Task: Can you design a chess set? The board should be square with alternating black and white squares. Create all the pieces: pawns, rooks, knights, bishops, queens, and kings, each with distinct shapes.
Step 5089:
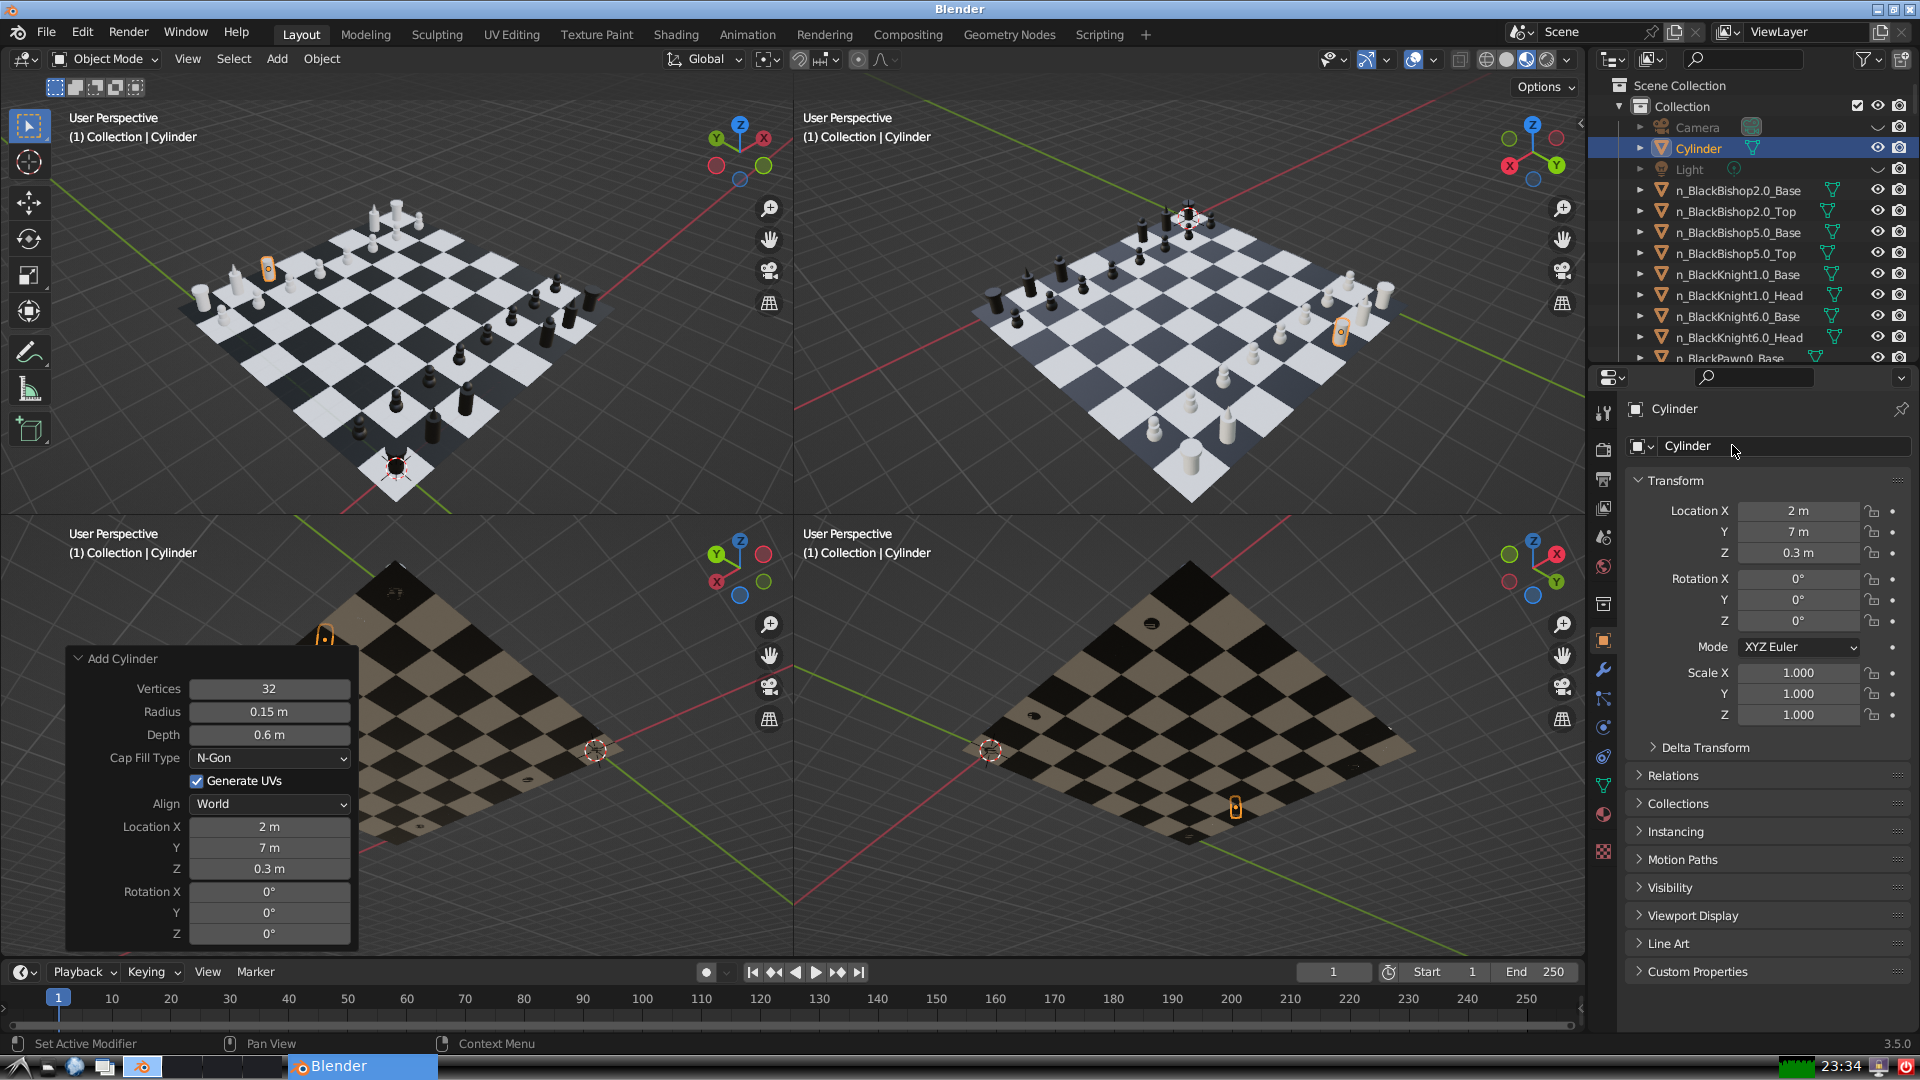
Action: click: no